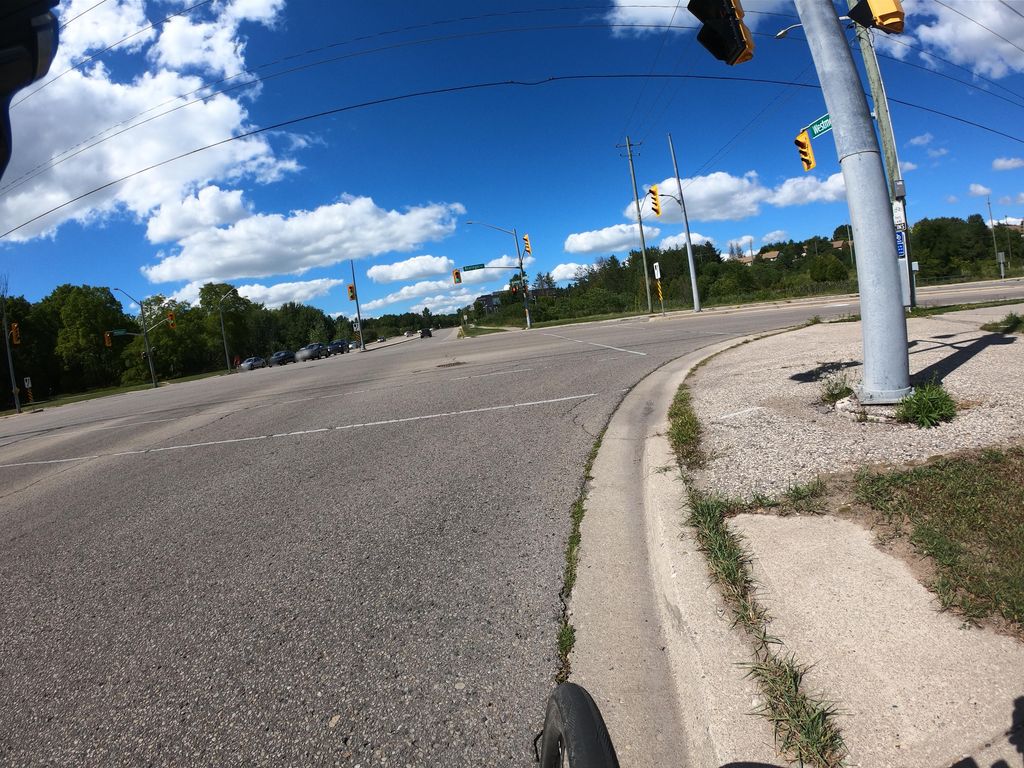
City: kitchener-waterloo